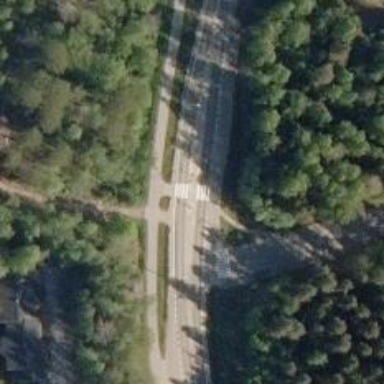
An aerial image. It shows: Crossing on asphalt cycleway.